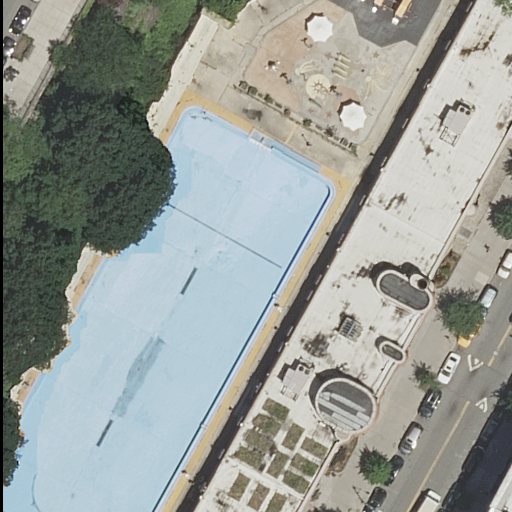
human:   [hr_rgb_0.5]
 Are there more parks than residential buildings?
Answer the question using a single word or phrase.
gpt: no

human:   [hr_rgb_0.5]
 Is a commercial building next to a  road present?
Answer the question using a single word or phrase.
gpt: no

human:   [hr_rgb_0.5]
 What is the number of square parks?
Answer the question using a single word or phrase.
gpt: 0

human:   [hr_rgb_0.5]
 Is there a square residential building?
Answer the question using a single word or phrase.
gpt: no

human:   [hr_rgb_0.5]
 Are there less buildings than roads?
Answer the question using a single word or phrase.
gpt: no

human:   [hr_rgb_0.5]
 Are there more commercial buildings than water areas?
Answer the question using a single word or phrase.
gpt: no

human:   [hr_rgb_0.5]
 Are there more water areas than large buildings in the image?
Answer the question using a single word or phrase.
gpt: no

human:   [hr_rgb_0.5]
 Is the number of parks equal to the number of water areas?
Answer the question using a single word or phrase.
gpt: yes

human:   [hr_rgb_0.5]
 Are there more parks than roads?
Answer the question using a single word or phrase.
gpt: no

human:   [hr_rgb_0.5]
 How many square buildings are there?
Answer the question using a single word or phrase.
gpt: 0

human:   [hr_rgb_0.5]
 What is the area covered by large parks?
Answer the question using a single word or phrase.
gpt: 3997m2

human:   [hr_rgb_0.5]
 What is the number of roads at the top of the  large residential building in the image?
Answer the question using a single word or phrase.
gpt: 2

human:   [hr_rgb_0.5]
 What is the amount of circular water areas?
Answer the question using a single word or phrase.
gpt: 0

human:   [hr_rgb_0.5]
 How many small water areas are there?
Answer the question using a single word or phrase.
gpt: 0

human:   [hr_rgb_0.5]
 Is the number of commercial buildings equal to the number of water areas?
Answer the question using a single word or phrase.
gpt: no

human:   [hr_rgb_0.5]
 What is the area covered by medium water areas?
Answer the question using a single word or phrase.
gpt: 0m2

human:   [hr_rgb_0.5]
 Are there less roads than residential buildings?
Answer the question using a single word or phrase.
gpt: yes

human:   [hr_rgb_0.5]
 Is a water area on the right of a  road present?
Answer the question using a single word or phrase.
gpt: no

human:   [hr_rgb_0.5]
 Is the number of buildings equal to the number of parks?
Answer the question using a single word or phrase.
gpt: no

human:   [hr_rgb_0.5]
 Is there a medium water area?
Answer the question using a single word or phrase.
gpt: no

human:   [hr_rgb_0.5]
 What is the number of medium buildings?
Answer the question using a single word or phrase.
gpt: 1

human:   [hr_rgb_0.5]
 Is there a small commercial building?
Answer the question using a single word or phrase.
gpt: no

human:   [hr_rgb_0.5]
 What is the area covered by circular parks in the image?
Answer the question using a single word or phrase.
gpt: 0m2

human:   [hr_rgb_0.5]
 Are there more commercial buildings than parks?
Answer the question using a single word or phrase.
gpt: no

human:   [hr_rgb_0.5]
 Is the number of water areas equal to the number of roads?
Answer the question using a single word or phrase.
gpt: no

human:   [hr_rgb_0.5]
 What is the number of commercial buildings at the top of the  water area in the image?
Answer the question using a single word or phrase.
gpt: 0

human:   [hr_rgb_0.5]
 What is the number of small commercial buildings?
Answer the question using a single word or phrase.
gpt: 0

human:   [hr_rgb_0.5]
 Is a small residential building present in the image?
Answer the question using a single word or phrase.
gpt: yes

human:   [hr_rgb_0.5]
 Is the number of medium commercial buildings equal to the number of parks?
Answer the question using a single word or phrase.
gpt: no

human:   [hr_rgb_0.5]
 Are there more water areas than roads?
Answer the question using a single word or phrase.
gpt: no

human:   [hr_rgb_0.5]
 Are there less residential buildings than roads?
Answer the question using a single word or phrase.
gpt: no

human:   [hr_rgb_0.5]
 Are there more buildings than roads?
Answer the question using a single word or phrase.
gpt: yes

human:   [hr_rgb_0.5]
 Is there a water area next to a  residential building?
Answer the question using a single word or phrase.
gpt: yes

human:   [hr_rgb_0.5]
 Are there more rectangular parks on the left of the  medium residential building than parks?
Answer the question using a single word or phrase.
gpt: no

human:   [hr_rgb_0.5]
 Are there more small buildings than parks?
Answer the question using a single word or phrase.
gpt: no

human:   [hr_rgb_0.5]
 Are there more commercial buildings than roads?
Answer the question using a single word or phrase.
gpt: no